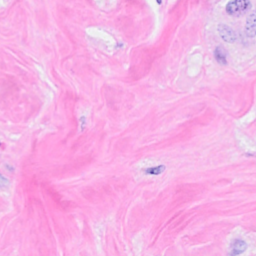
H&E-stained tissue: Breast